Field crop: maize
Growth stage: 2
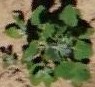
Species: chenopodium